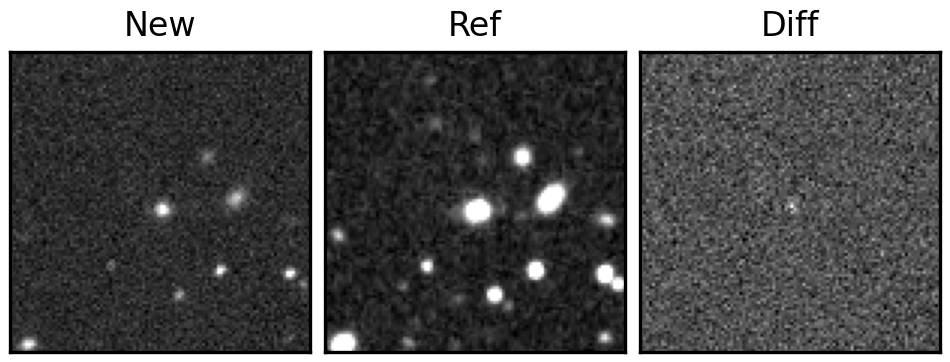
Label: real